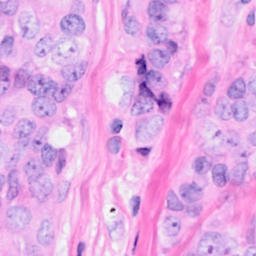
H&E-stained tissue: Breast